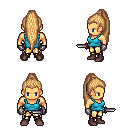
a pixel art fantasy rpg character, male body template, human, tanned skin, teal pirate shirt, gold greaves, light blonde extra-long topknot hairstyle, metal gloves, maroon shoes, dagger, four views (front, back, left, right), 2x2 character sprite sheet, small pixel art, hard edges, no anti-aliasing